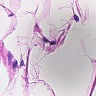
Metastatic tissue present: no